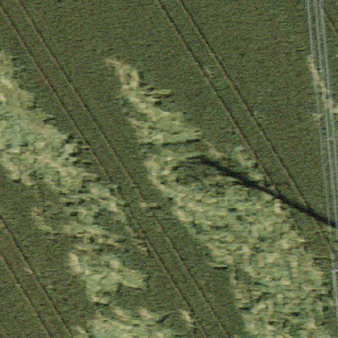
Label: other